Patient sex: M
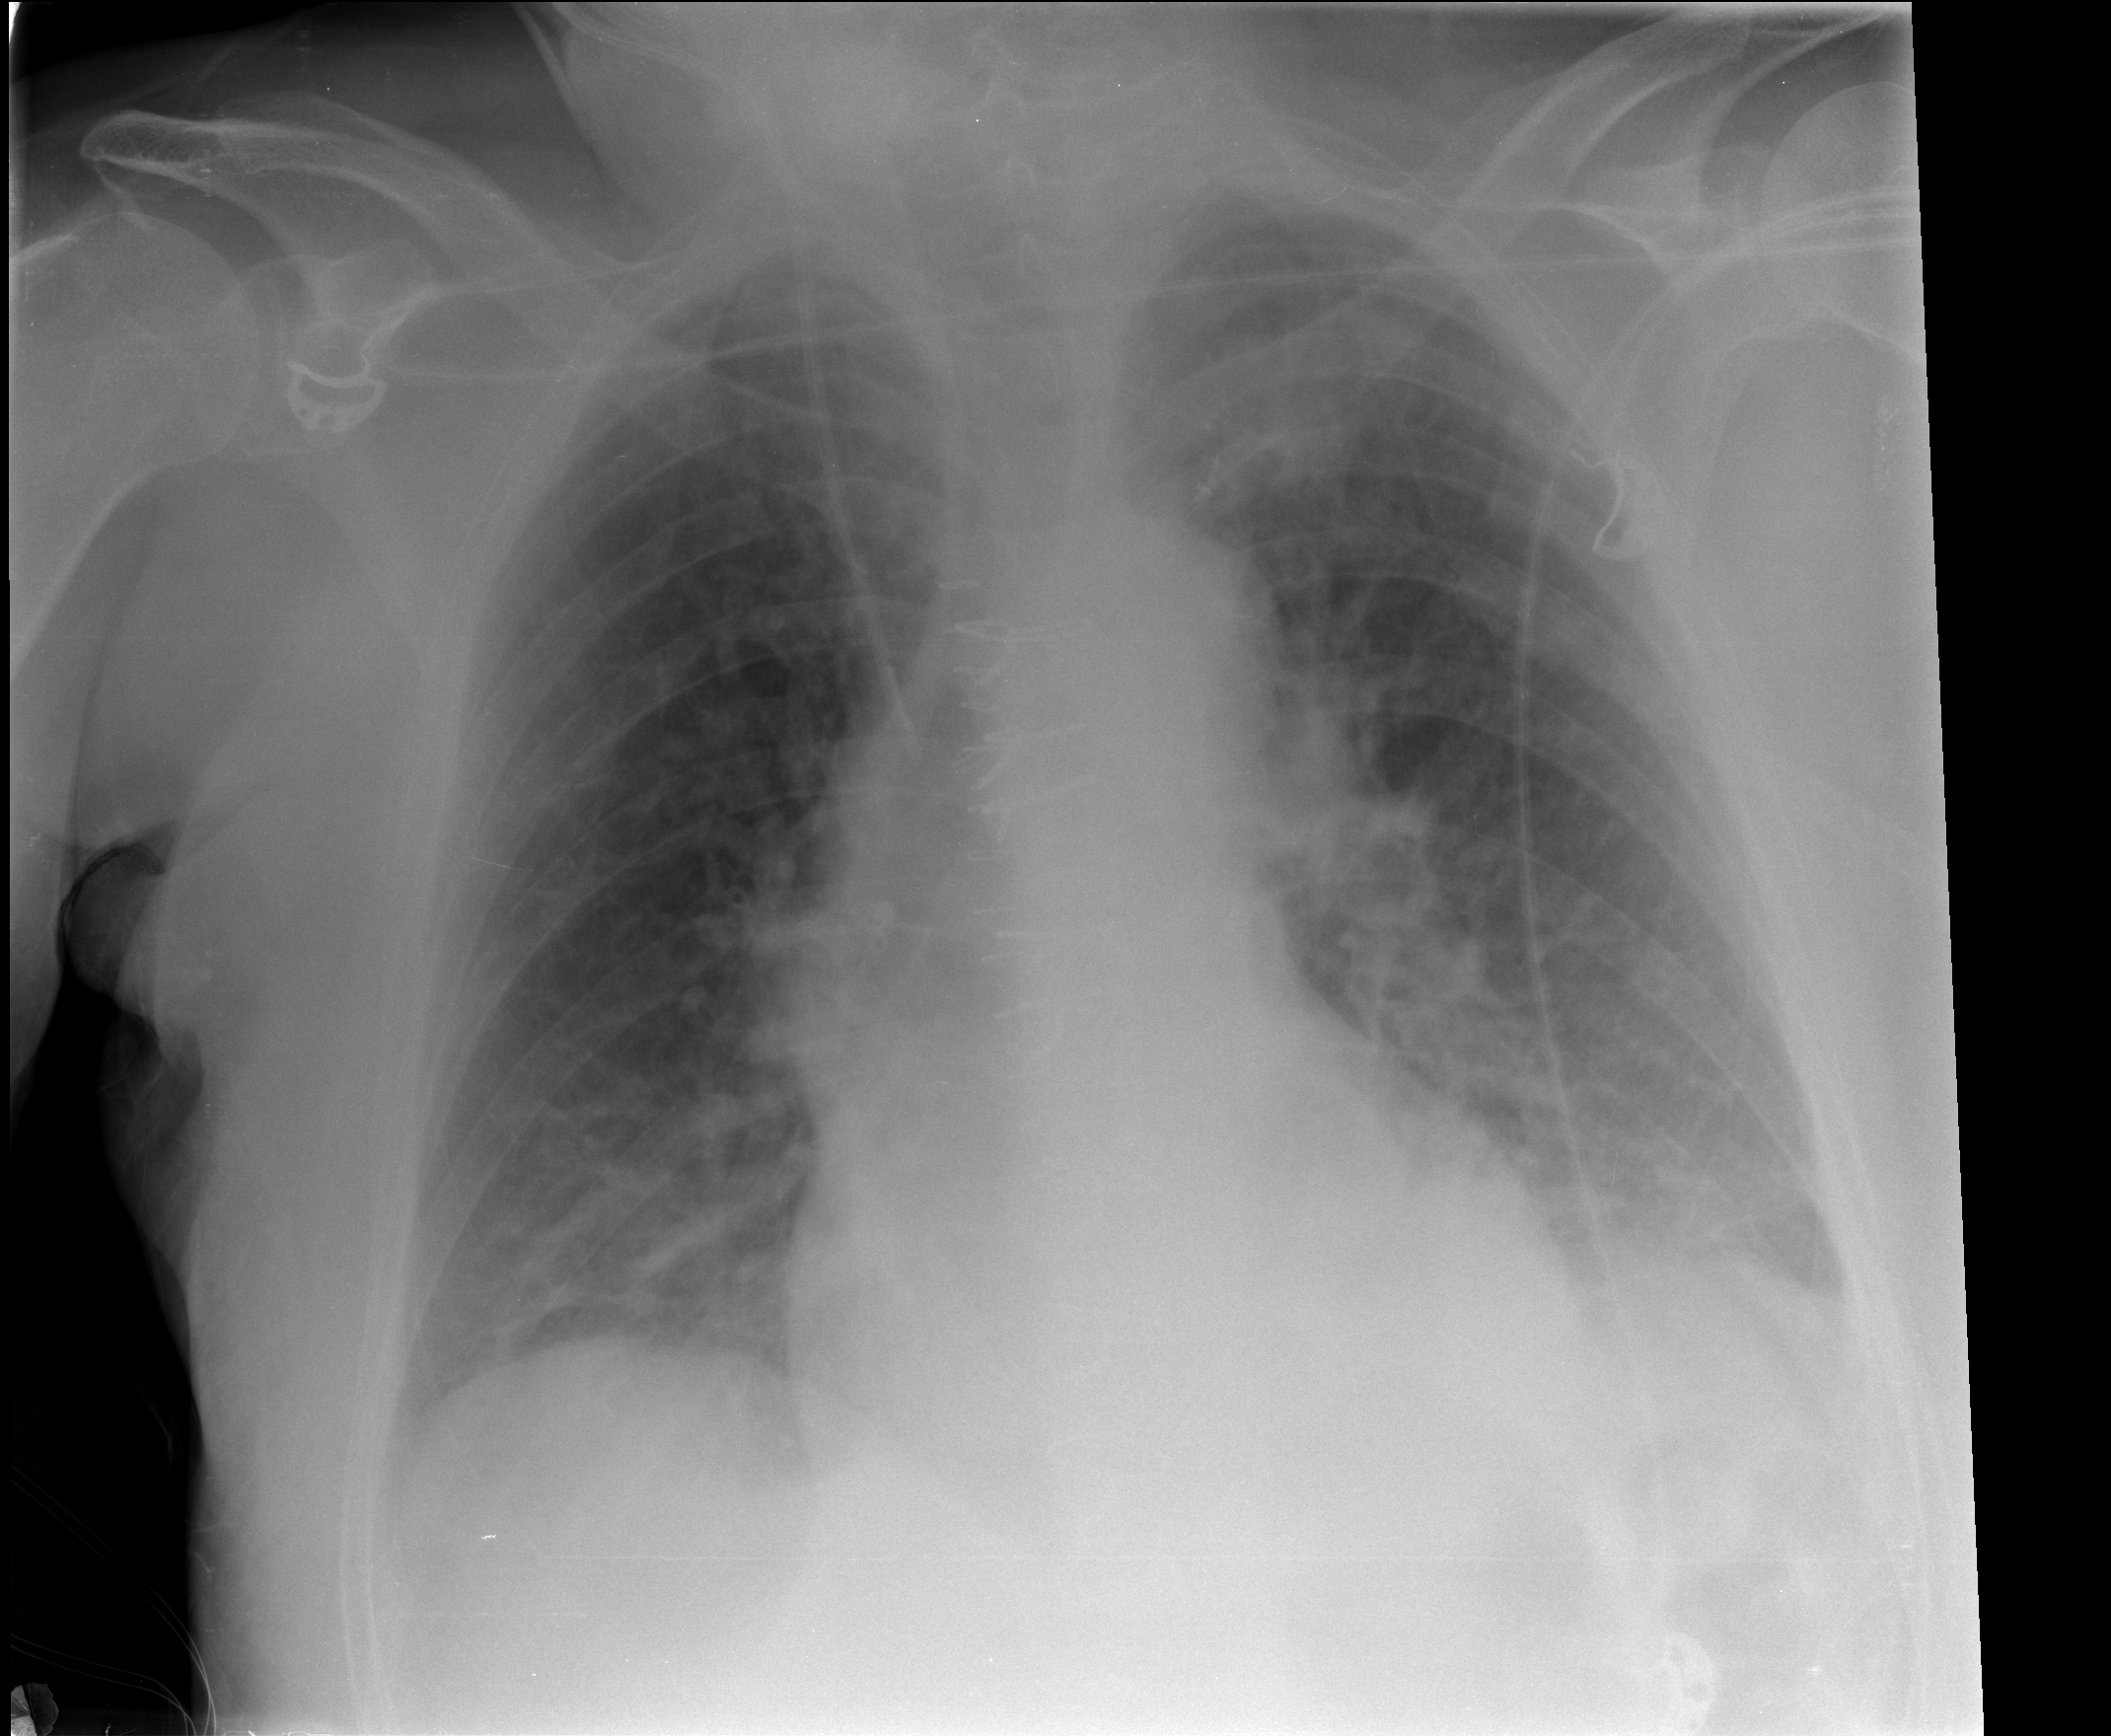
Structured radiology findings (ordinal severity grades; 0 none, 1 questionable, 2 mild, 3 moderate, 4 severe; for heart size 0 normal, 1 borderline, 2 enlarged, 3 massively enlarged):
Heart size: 1
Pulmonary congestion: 2
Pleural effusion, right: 0
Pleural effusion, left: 1
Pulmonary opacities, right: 0
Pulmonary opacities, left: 2
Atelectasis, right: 0
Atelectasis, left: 0